Group 1:
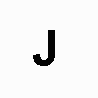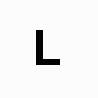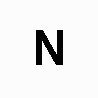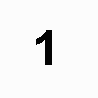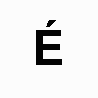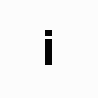
Group 2:
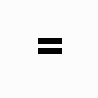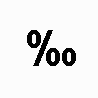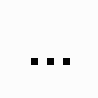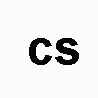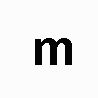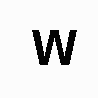
Rule separating the two groups: Convex hull elongated vertically vs. convex hull elongated horizontally.
Concepts: convex_hull, elongated_compact, horizontal, vertical
Author: Merse E. Gáspár